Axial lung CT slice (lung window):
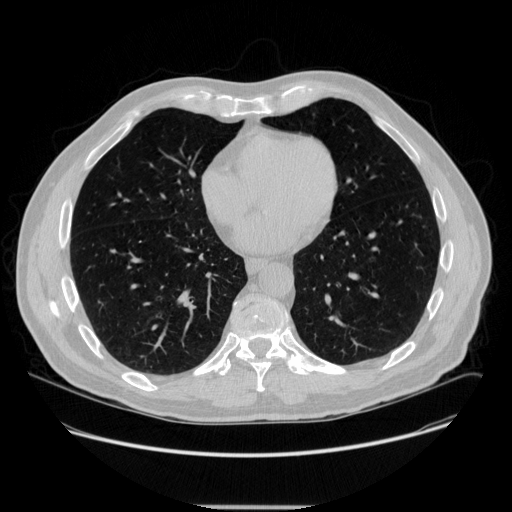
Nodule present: no